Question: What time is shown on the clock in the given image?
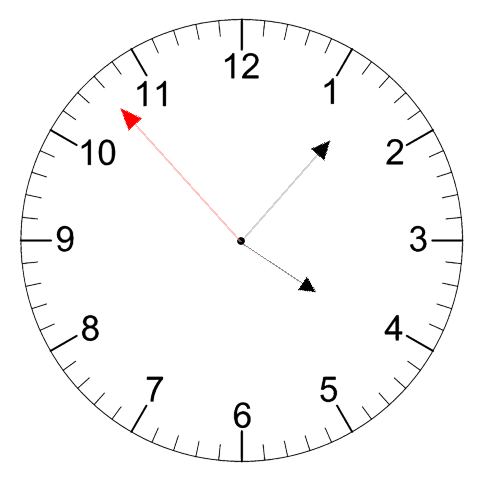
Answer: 04:06:53